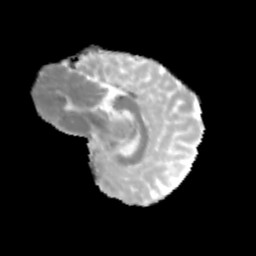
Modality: MD
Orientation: sagittal
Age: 11
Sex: male
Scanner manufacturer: siemens
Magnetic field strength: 3 T
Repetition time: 3.8 s
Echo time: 0.07 s